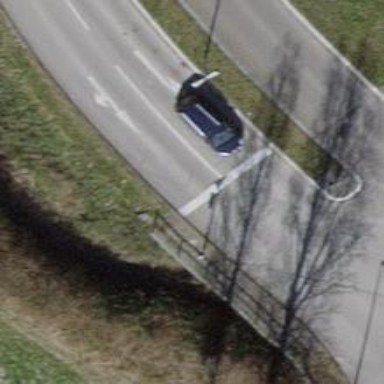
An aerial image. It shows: Road with traffic signals.